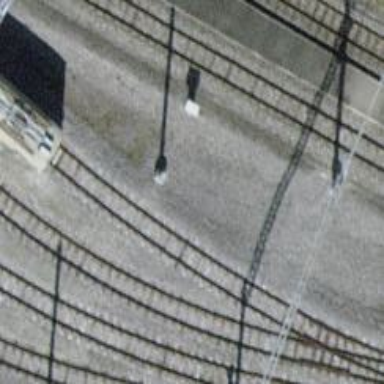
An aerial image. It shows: Narrow-gauge railway with one track passing through service yard. The railway is electrified with contact line.